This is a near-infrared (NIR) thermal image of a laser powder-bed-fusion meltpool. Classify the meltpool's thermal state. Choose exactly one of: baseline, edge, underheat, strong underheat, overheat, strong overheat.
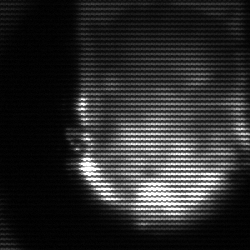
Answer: baseline